Field crop: maize
Growth stage: 2
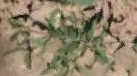
Species: atriplex